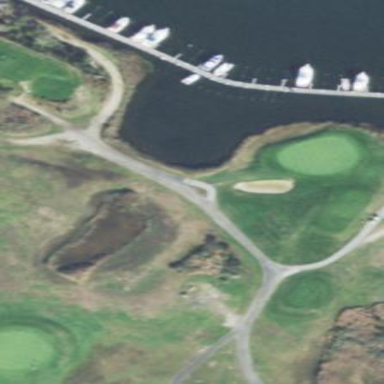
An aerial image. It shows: Area of rough grass used for golf.